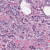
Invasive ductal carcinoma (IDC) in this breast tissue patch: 1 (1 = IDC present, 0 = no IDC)